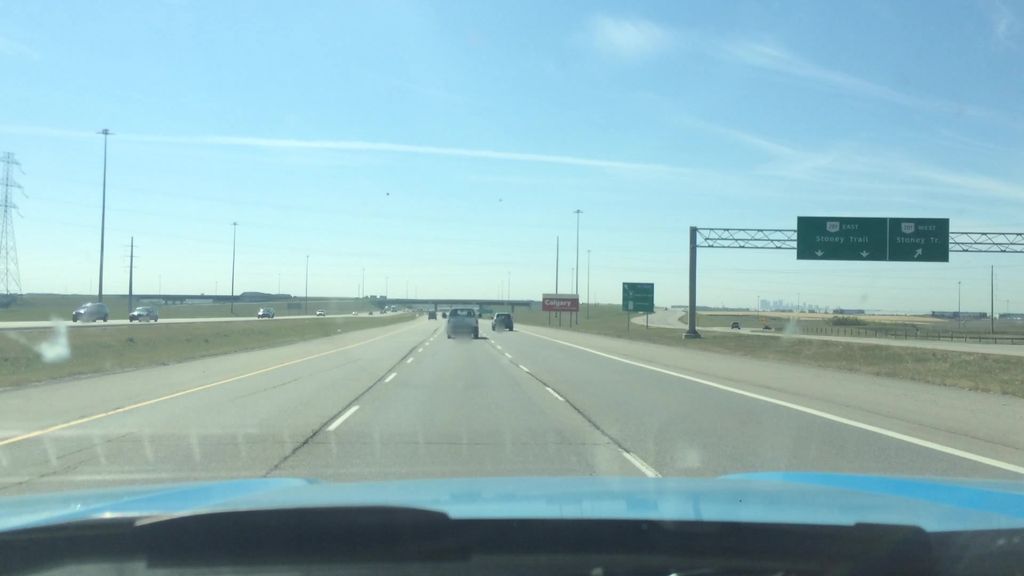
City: calgary